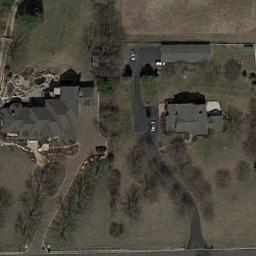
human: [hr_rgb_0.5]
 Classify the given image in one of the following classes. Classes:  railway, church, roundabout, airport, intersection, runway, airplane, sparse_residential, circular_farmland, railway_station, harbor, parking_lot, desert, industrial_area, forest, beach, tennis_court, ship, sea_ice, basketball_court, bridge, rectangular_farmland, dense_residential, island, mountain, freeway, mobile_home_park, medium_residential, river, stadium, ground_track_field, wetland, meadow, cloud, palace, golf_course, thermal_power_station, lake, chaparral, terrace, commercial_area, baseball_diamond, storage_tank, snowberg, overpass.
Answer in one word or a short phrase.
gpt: sparse_residential